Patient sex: F
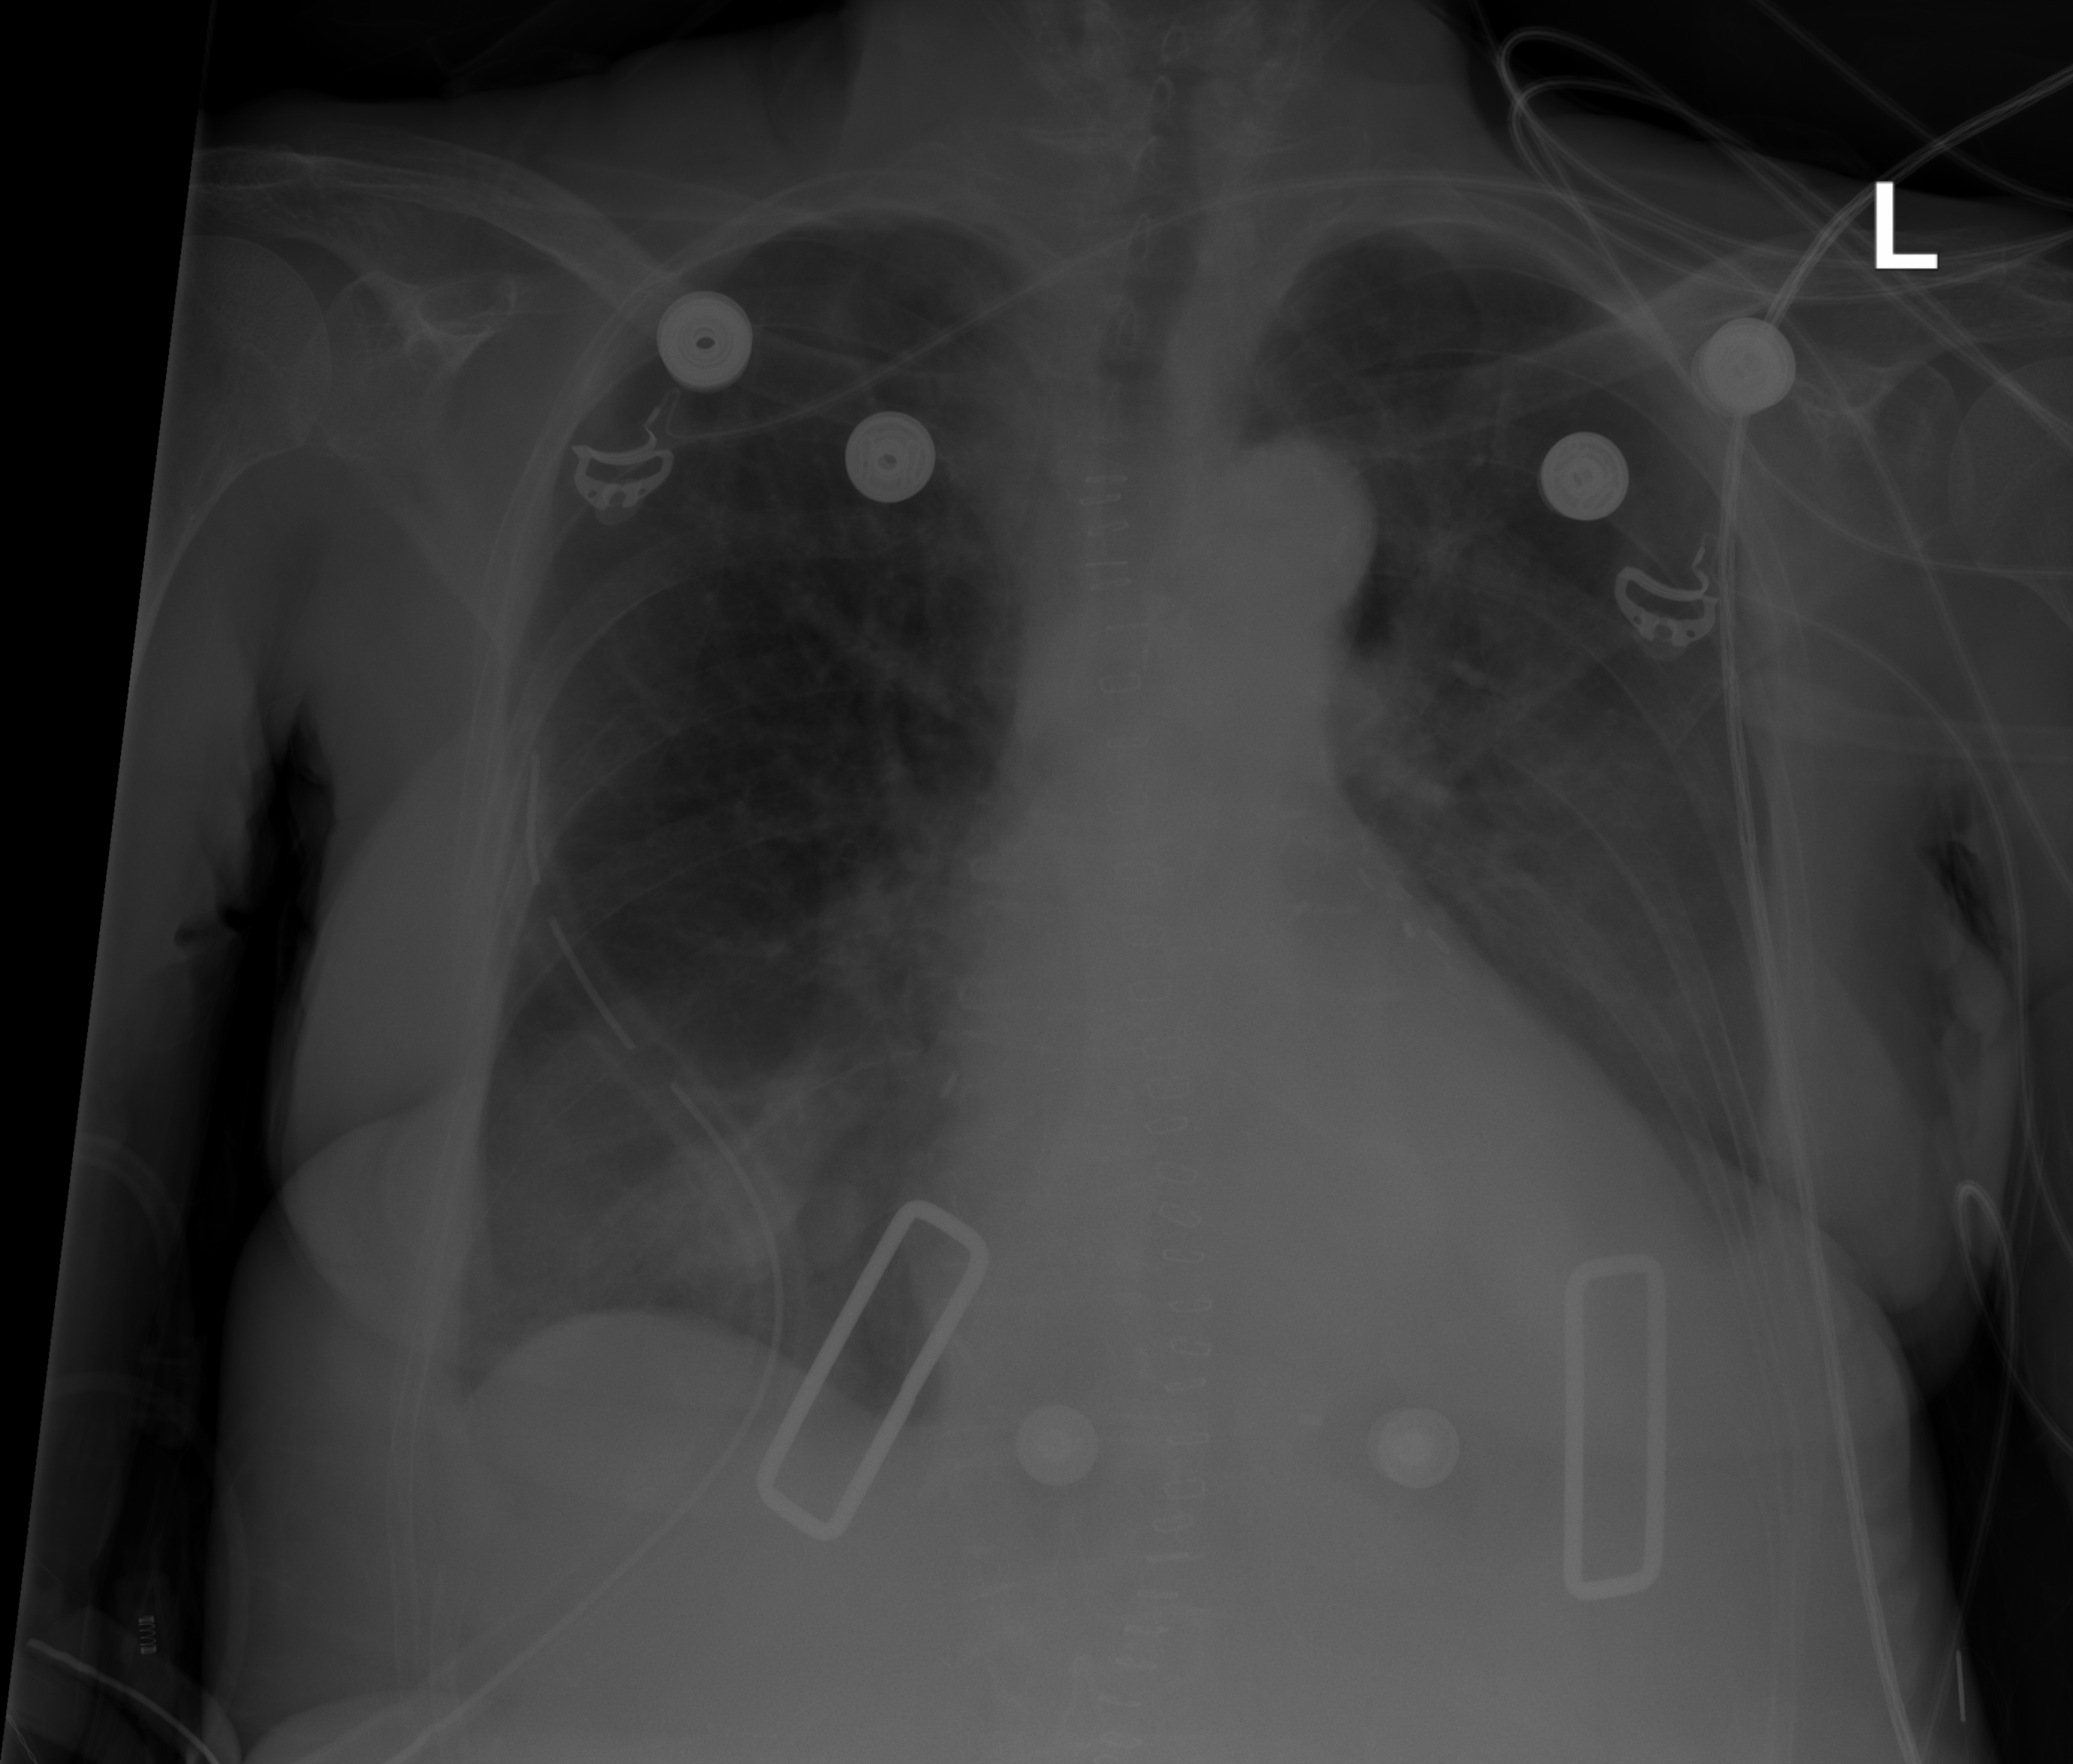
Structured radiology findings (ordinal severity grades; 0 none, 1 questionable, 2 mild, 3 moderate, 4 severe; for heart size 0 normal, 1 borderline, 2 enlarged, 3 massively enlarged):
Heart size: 2
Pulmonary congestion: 0
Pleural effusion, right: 1
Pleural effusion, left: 2
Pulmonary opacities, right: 0
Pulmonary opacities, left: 0
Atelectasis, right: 2
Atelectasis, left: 2